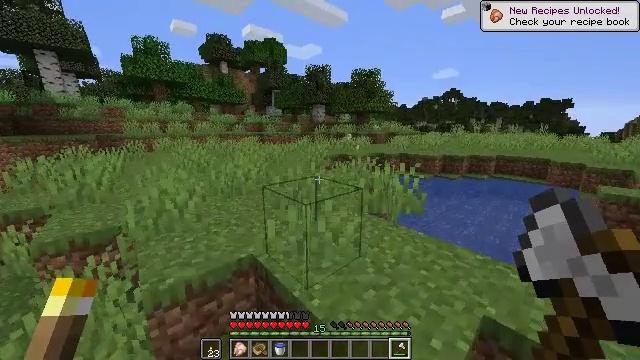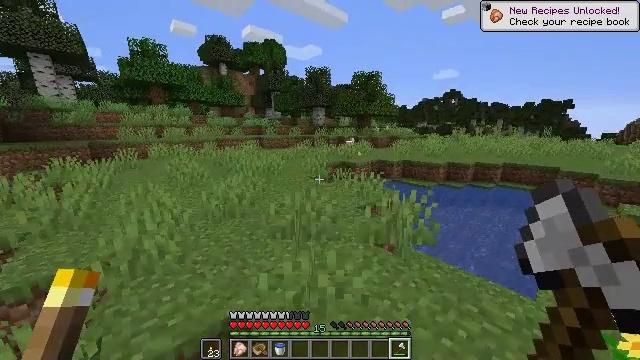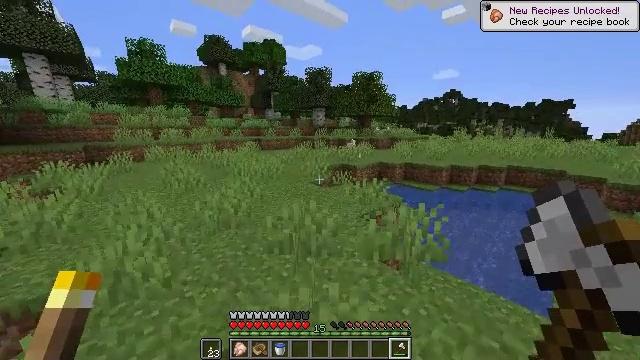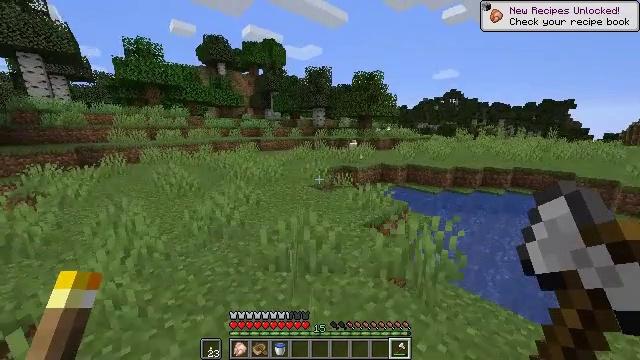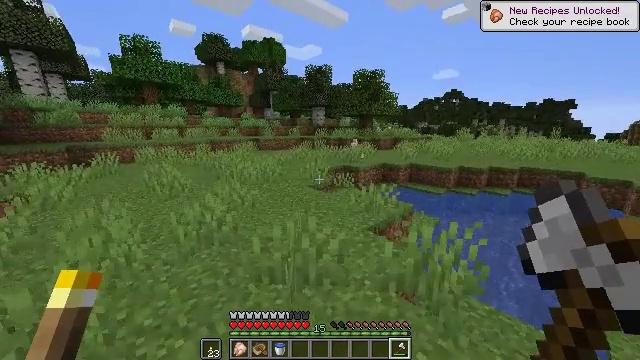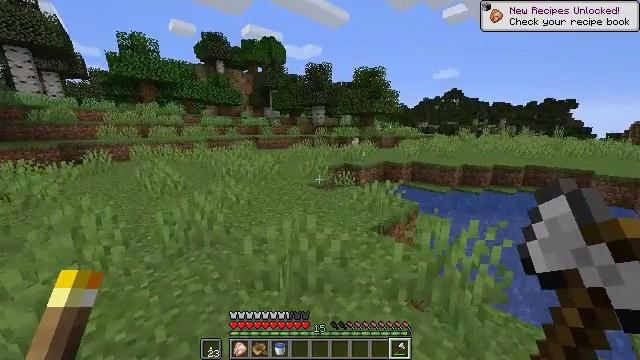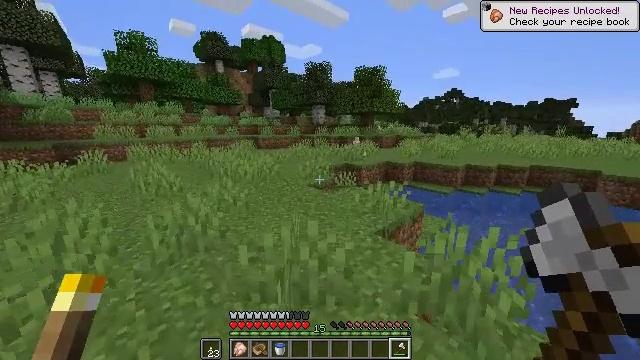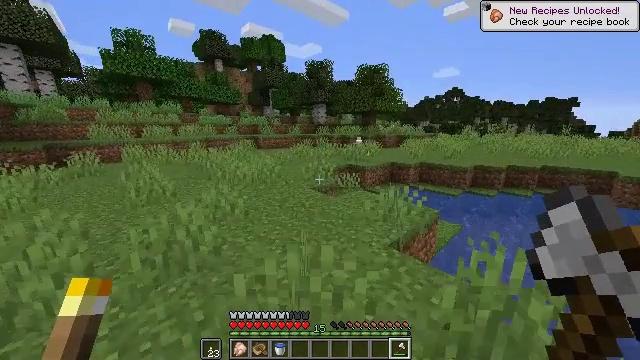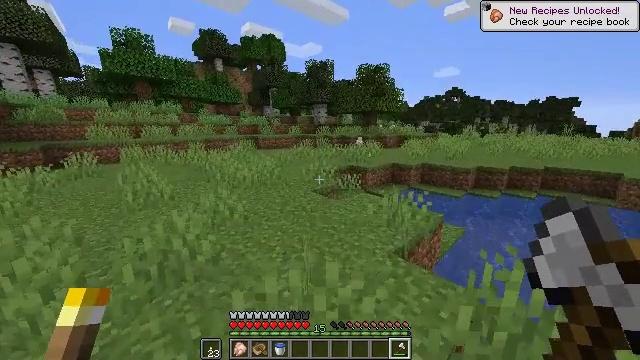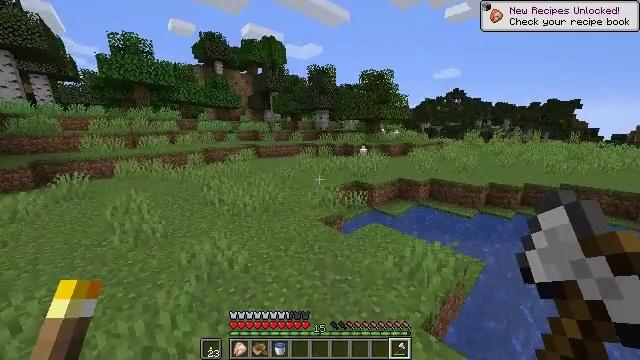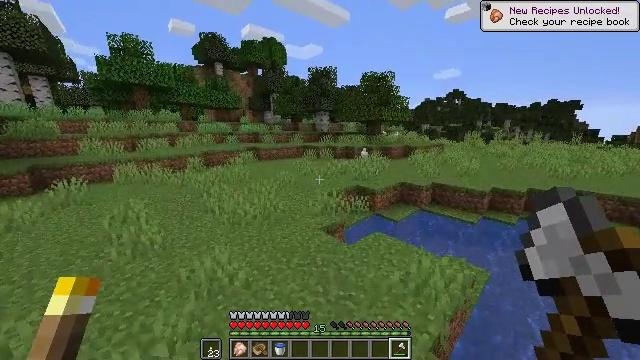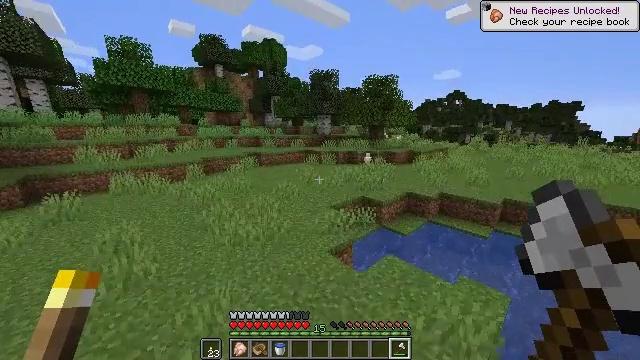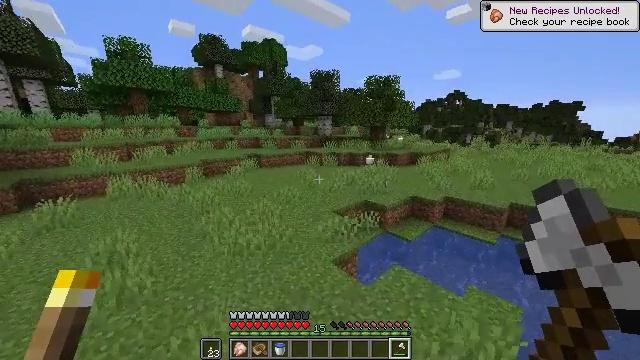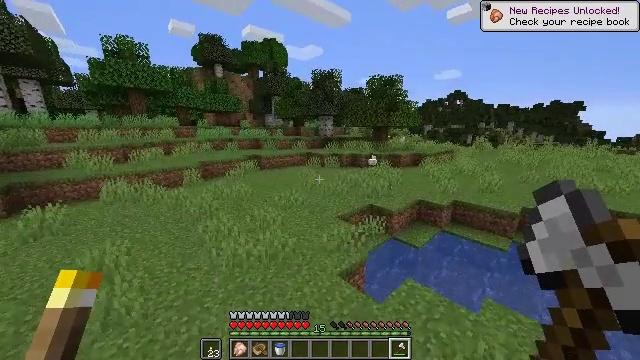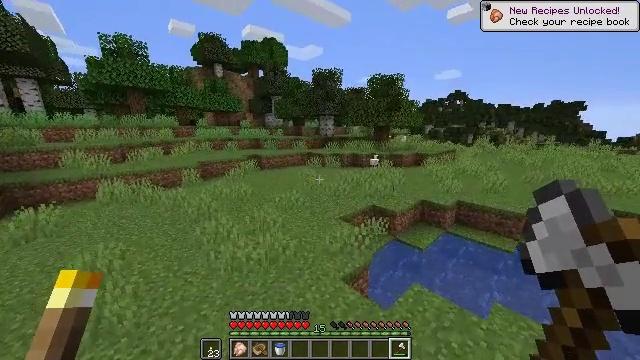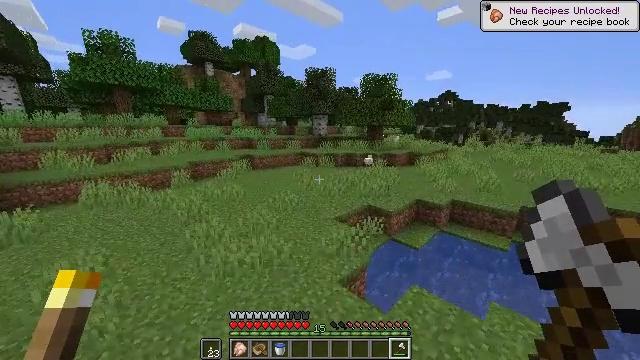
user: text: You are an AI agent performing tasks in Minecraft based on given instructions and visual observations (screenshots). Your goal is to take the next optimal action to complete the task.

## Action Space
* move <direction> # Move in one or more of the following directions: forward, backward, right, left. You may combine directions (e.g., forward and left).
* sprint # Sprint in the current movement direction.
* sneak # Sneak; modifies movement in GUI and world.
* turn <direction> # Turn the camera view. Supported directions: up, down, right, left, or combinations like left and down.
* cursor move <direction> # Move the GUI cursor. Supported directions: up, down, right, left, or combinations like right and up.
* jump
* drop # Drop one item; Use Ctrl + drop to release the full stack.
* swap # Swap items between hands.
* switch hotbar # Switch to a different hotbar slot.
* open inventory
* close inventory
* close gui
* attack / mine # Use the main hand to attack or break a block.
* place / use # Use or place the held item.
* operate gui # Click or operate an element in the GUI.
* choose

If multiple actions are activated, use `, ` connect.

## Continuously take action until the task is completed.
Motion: motion action
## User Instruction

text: Kill the chicken.
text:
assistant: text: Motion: move forward, sprint, jump
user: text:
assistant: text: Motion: move forward, sprint, jump
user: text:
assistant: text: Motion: move forward, sprint, jump
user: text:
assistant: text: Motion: move forward, sprint, jump
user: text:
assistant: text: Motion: move forward, sprint, jump
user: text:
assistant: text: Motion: move forward and move left, sprint, jump
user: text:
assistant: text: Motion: move forward and move left, sprint, jump
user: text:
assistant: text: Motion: move forward and move left, sprint, jump
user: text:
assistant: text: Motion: move forward and move left, sprint, jump
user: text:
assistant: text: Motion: move forward and move left, sprint, jump
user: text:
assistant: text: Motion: move forward, sprint, jump
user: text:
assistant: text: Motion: move forward, sprint, jump
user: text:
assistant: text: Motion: move forward, sprint, jump
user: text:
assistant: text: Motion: move forward, sprint, jump
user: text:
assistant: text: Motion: move forward, sprint, turn right, jump
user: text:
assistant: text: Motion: move forward, sprint, turn right, jump
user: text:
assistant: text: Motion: move forward, sprint, turn right, jump
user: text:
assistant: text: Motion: move forward, sprint, turn right, jump
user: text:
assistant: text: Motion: move forward, sprint, turn right and down, jump
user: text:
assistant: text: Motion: move forward, sprint, jump
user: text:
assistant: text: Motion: move forward, sprint, jump
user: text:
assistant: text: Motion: move forward, sprint, jump
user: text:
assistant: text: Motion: move forward, sprint, jump
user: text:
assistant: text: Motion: move forward, sprint, jump
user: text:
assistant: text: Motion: move forward, sprint, jump
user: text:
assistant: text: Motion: move forward, sprint, jump
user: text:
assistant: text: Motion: move forward, sprint, jump
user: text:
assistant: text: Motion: move forward, sprint, jump
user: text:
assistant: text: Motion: move forward, sprint, jump
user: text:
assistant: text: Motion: move forward, sprint, jump